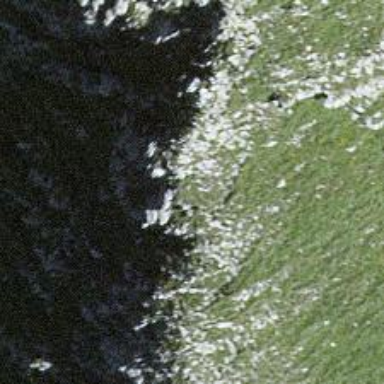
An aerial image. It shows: Arete in nature.